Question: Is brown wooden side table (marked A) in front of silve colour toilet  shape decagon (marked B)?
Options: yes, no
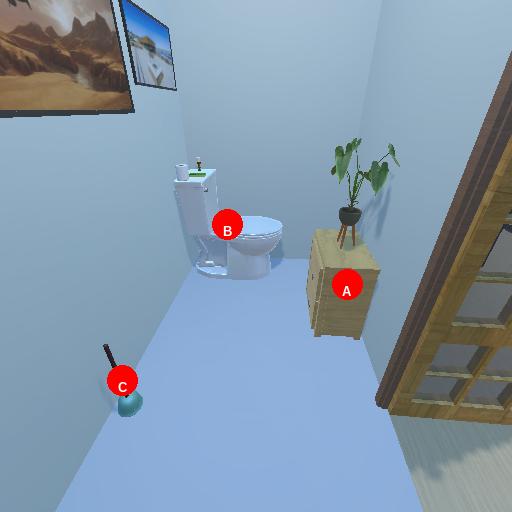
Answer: yes